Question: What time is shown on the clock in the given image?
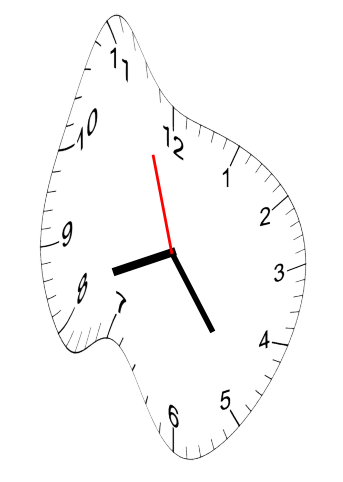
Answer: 08:23:57